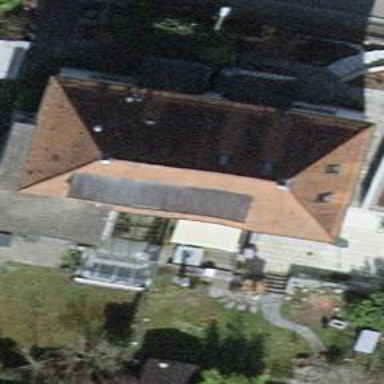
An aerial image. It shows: Building with tiled roof.